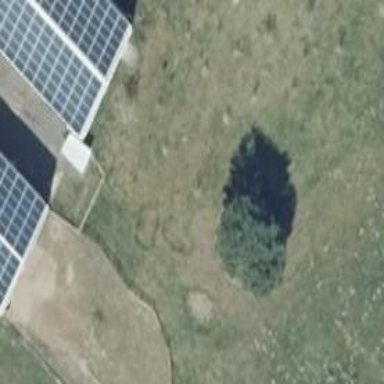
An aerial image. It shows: Deciduous broadleaved tree.